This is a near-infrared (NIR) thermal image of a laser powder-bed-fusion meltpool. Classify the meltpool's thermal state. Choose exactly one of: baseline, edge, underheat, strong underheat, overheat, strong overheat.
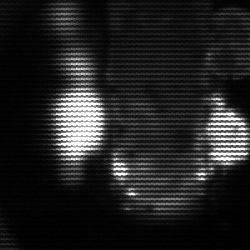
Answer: strong underheat